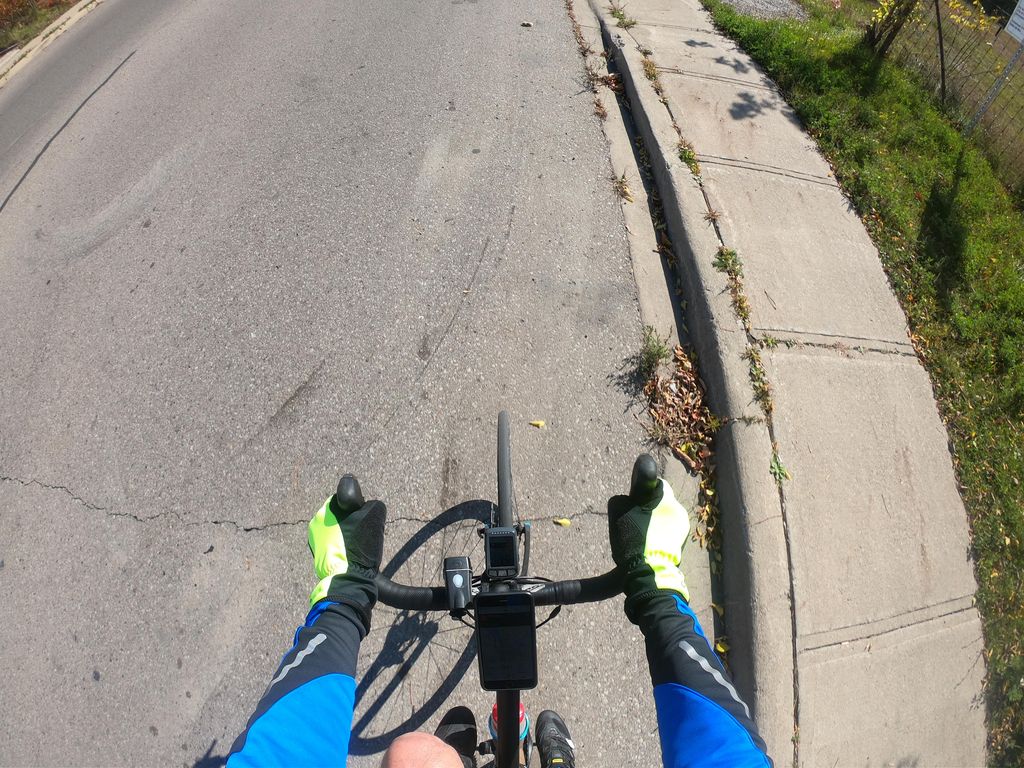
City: kitchener-waterloo